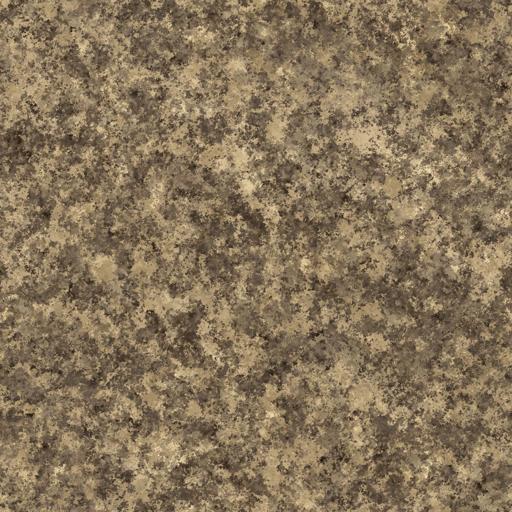
Tags: countertop granite